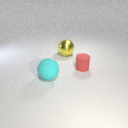
small red rubber cylinder to the right of large cyan rubber sphere